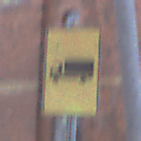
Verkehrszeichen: KFZZulaessigeGesamtmasse3Komma5TOhnePfeilsymbol
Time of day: SunriseSunset
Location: Outdoor (Urban)
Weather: Clear
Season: NotSpecified
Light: Natural